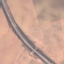
Label: Highway